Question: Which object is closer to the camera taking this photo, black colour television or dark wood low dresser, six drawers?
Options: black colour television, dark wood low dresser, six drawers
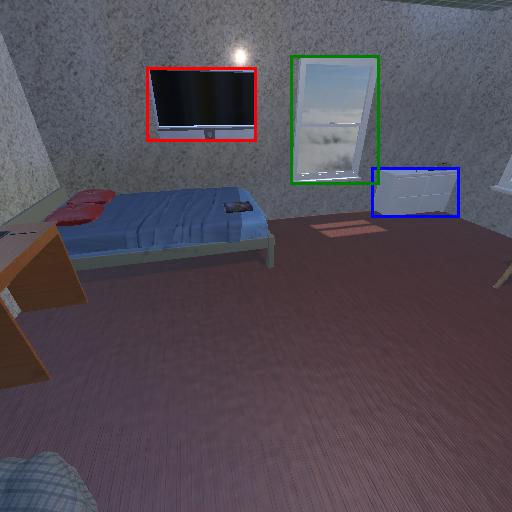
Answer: black colour television